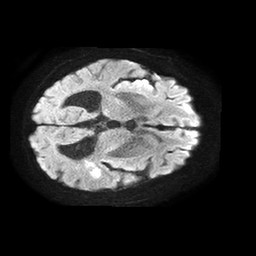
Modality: TRACE
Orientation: axial
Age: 79
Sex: female
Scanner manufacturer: philips
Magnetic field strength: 1.5 T
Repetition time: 4.6 s
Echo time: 0.08631 s